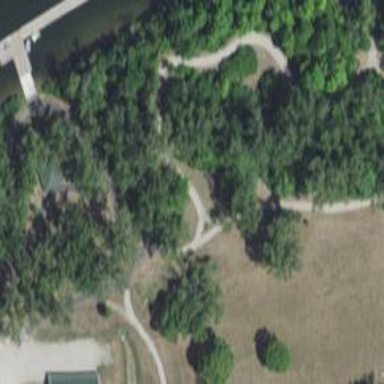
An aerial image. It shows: Path.